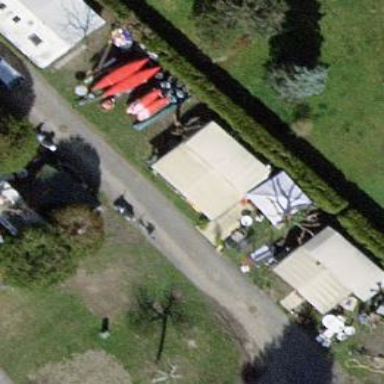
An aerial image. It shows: Camping pitch for tourists.